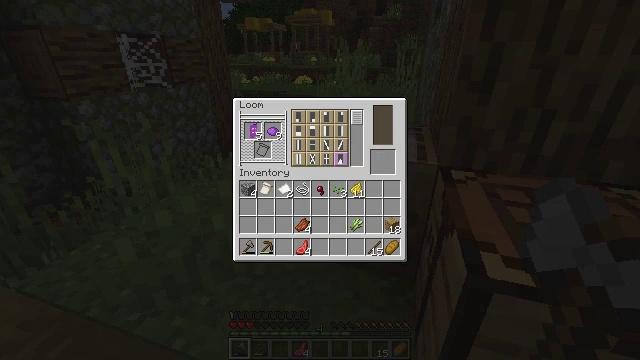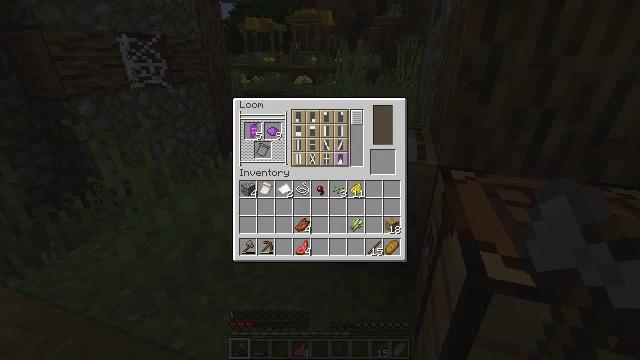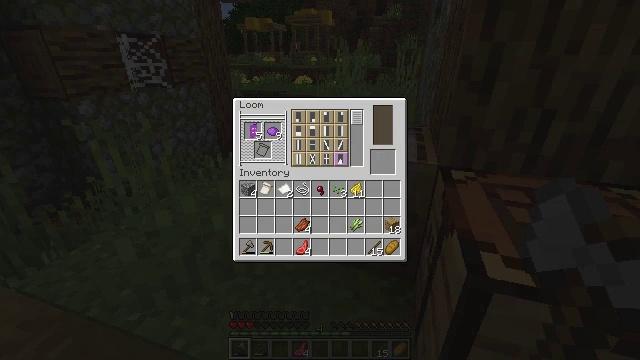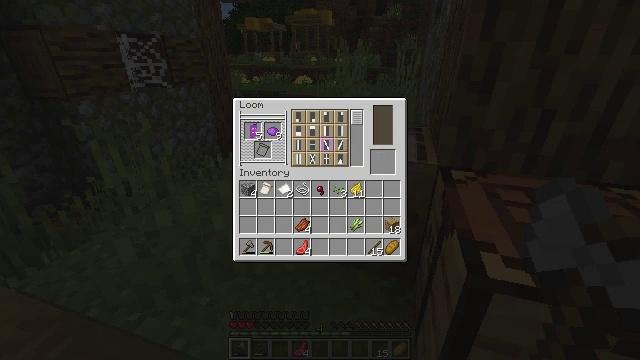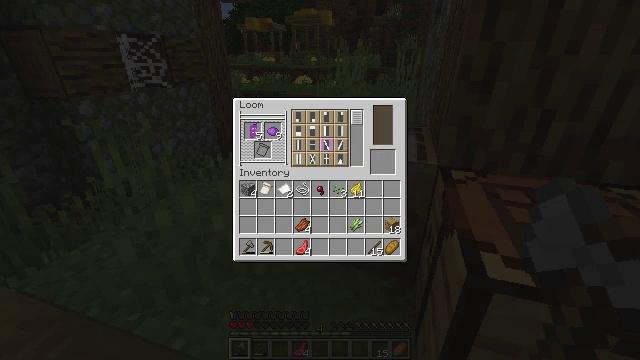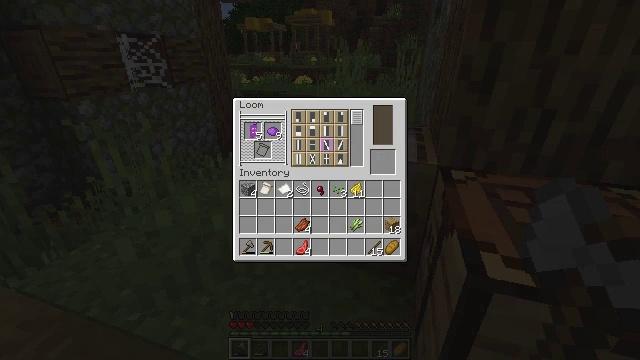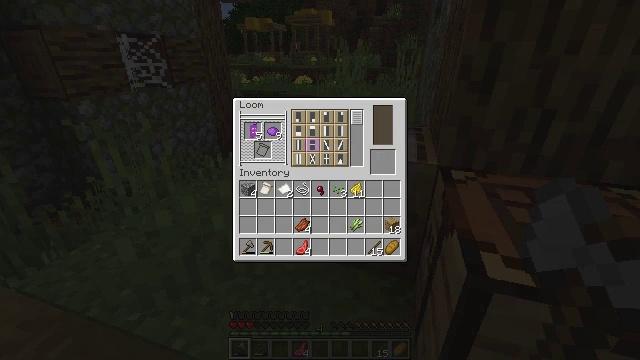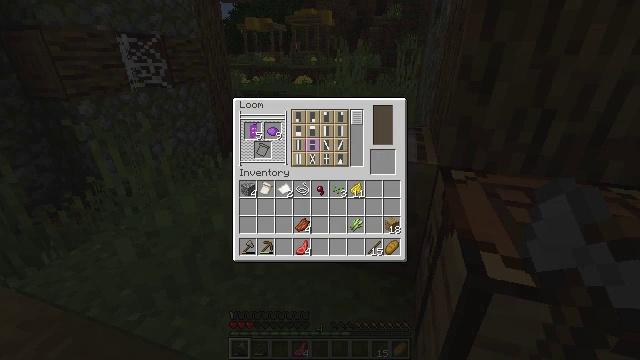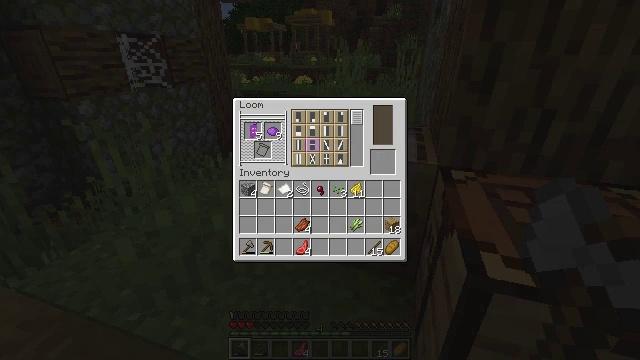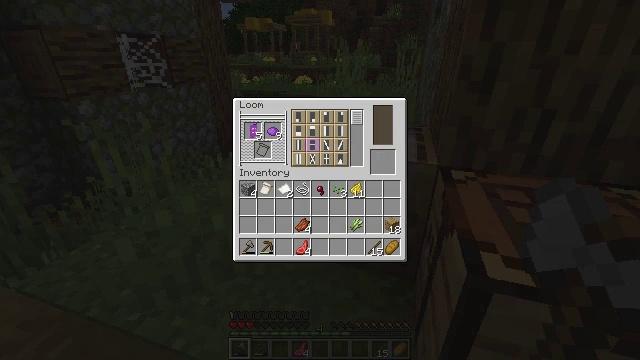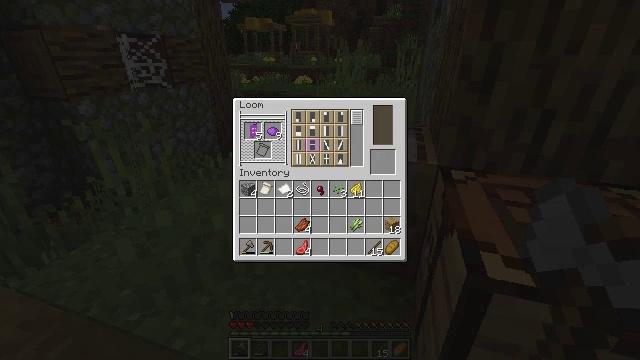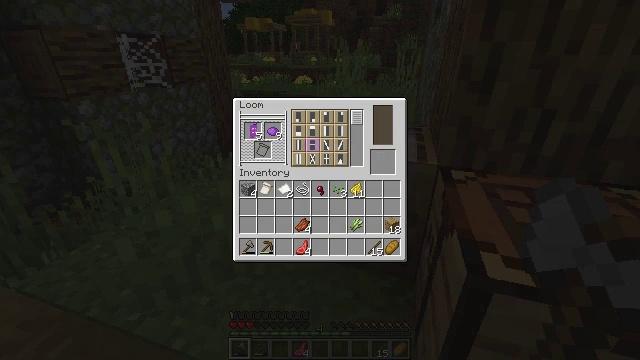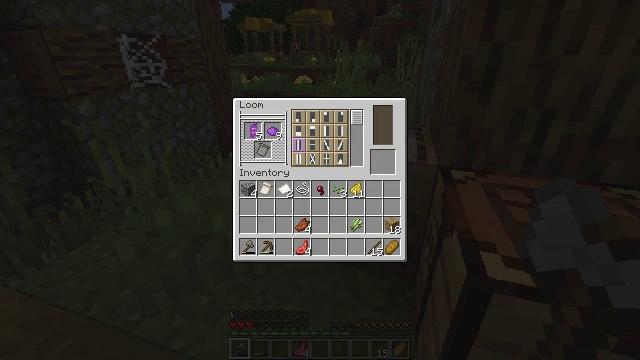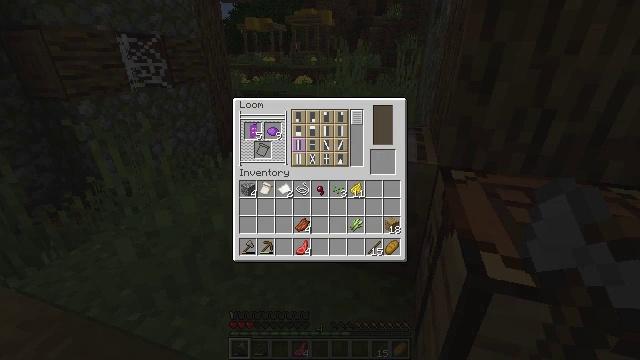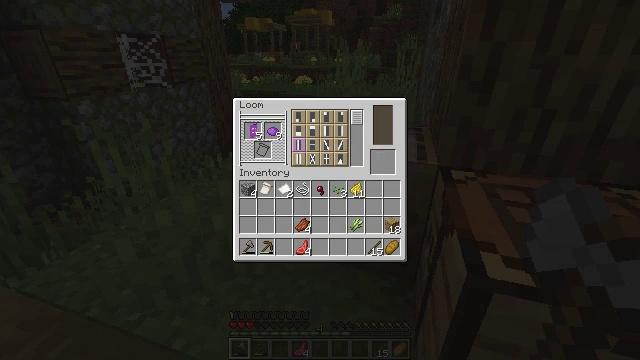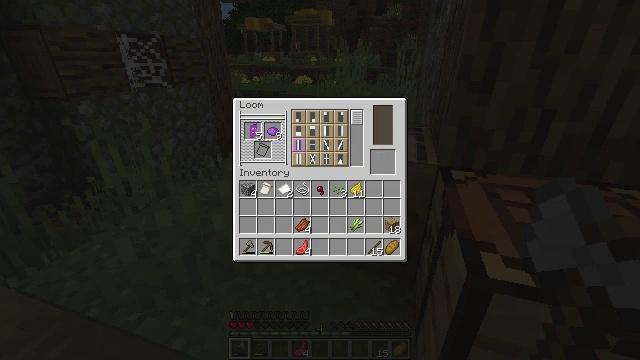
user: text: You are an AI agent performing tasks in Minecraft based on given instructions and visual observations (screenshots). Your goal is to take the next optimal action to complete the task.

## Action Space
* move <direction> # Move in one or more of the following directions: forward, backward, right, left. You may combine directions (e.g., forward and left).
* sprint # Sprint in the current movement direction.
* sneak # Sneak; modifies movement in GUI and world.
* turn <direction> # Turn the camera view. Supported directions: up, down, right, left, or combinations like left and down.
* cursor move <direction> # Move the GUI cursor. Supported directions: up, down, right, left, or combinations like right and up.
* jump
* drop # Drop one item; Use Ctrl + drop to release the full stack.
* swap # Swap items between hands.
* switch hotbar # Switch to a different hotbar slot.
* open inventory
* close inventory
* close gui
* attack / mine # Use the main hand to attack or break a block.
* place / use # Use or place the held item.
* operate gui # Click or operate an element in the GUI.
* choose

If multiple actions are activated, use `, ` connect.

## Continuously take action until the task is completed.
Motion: motion action
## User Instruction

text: Pick up white terracotta by mining.
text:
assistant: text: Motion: sneak
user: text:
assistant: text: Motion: sneak
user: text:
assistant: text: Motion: sneak
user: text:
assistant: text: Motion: sneak
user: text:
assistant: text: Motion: sneak
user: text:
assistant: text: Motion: sneak
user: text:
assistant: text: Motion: sneak
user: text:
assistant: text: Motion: sneak
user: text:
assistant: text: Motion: sneak
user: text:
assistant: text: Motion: sneak
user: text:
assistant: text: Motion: sneak
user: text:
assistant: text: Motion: sneak
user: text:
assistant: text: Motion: sneak
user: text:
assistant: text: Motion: sneak
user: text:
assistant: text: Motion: sneak
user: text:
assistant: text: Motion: sneak
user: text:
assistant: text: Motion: sneak, operate gui
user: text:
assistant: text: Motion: sneak, operate gui
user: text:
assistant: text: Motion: sneak
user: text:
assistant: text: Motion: sneak, cursor move right and down
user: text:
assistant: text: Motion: sneak, cursor move right
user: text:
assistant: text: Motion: sneak, cursor move right
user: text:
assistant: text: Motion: sneak
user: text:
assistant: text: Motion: sneak
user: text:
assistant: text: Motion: sneak
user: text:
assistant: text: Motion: sneak
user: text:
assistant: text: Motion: sneak
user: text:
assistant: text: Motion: sneak
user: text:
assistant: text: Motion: sneak
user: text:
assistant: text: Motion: sneak